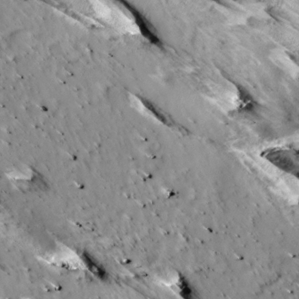
Label: non_frost